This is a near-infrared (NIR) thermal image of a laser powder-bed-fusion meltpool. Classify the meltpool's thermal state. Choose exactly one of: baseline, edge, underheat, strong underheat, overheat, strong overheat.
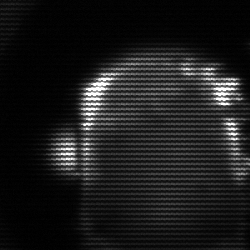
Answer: baseline